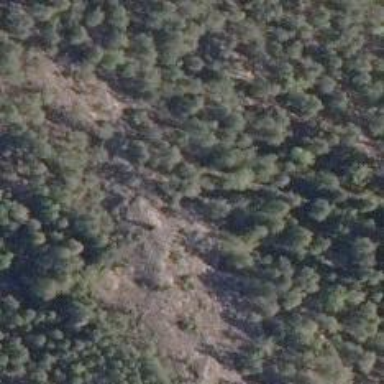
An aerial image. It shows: Cliff in nature.